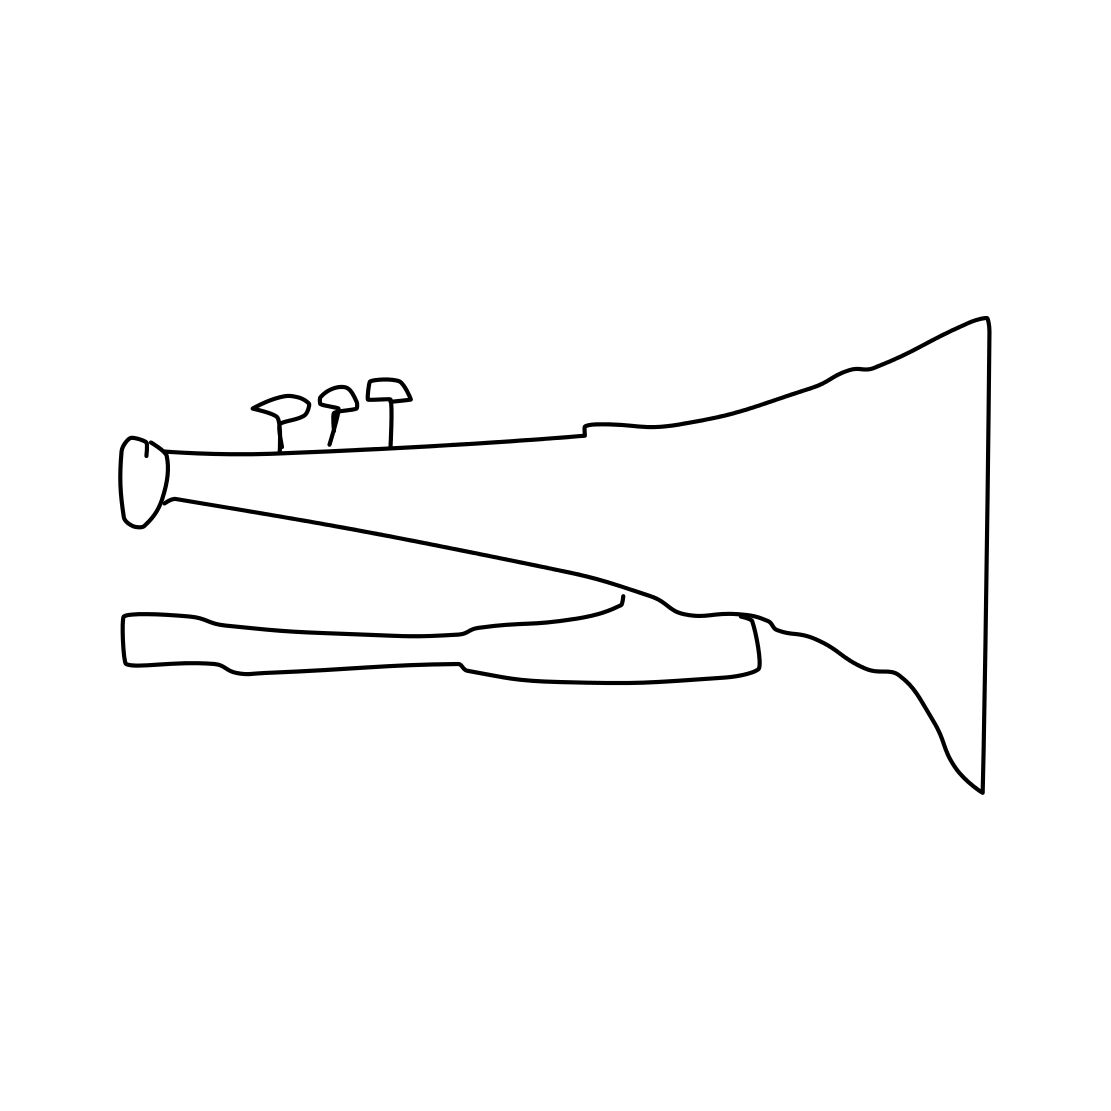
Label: trumpet